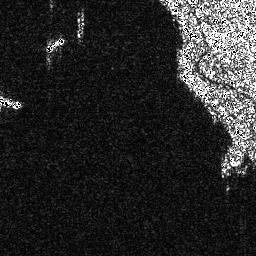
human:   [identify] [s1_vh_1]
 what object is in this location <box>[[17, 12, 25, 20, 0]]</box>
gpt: <ref>1 small ship at the top left</ref>

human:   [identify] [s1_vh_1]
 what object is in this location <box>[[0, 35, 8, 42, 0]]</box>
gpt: <ref>1 small ship at the left</ref>

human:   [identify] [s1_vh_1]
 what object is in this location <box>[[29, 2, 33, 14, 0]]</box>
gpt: <ref>1 small ship at the top</ref>